Question: I believe for some could be very simple to answer and help me.
I have a circle defined in drawRect and wrote a code to define arc of the circle.
'''
CGFloat width = rect.size.width-rect.origin.x;
CGFloat height = rect.size.height-rect.origin.y;
CGFloat xPos = rect.origin.x;
CGFloat yPos = rect.origin.y;
CGFloat arcStake = (width * 2) * 0.25;
CGFloat radius = height/2;
CGPoint centre = CGPointMake(xPos+width/2, yPos+height/2);
CGFloat angle = acos(arcStake/(2*radius));
CGFloat startAng = radians(180) + angle;
CGFloat endAng = radians(360) - angle;
// Define 2 CGPoints of arc
CGMutablePathRef path = CGPathCreateMutable();
CGPathAddArc(path, NULL, centre.x, centre.y, radius, startAng, endAng, 0);
CGPathAddLineToPoint(path, NULL, xPos+width/2, yPos+height/2);
CGPathCloseSubpath(path);
'''
What I want is to define 2 CGPoints of arc.
Here is the image to make it clearer.

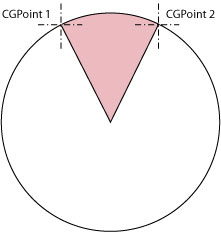
Answer: A point on a circle with radius 'r' at angle 'a' (where 'a' is measured from the rightmost point of the circle has the following coordinates:
'''
x = r*cos(a) + center.x
y = r*sin(a) + center.y
'''